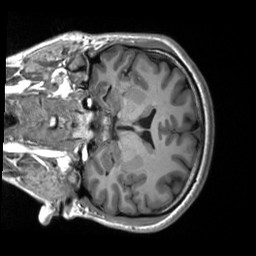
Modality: T1w
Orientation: coronal
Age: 22
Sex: male
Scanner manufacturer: siemens
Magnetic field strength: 3 T
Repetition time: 2.53 s
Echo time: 0.00219 s